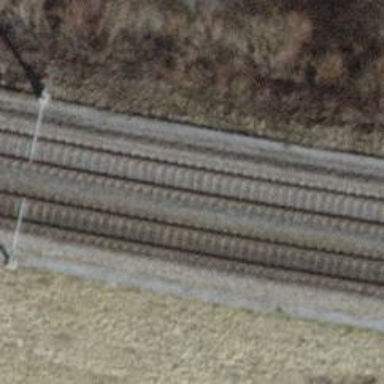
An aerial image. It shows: Single railway track with electrification through contact line.